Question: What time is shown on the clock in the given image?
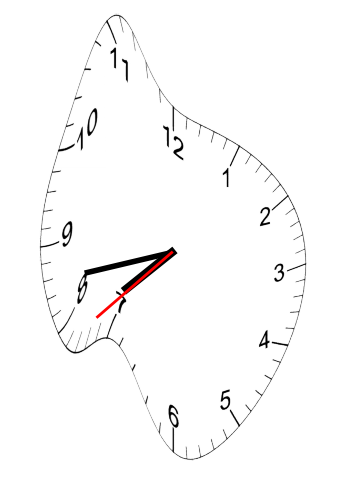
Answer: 07:42:38